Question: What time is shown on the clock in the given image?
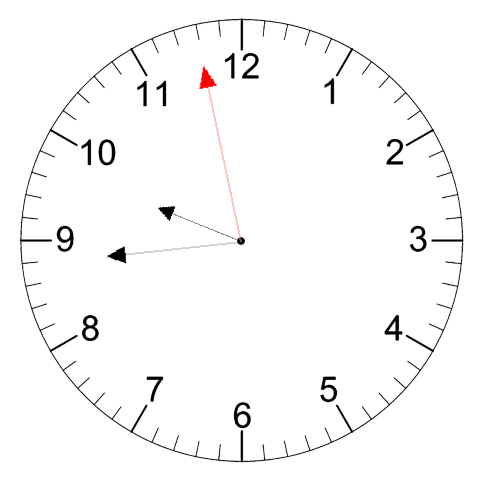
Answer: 09:43:58